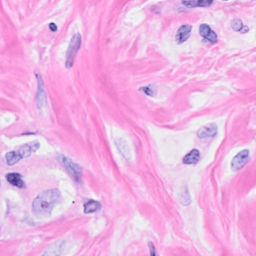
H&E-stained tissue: Breast